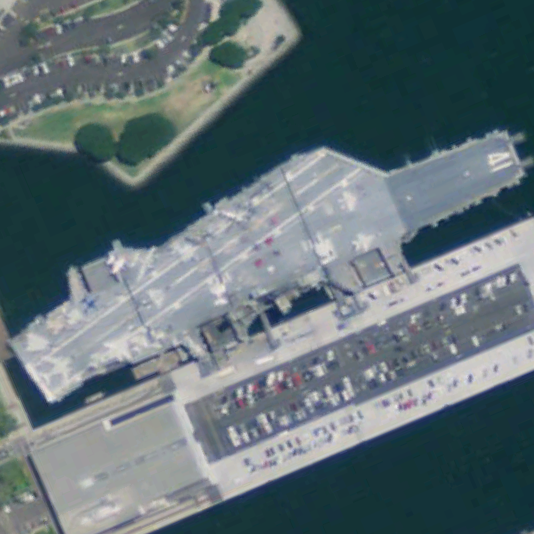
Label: Midway-class_aircraft_carrier